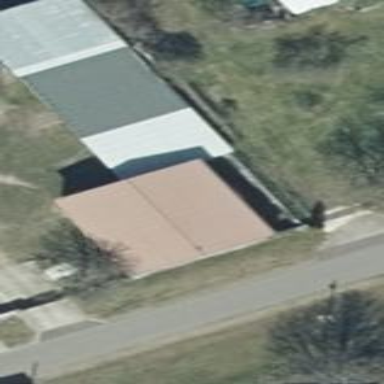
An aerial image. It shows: Building with gabled roof oriented across its structure.